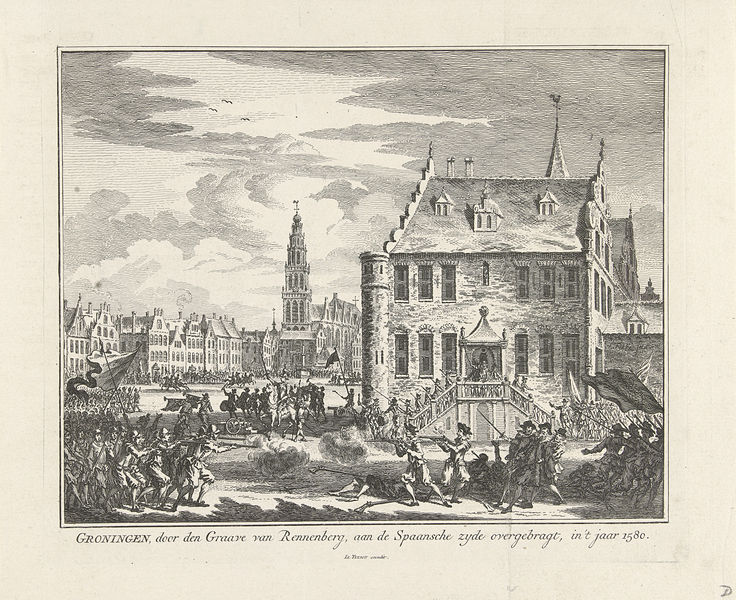
Titel: Verraad van de graaf van Rennenberg
Künstler: Simon Fokke
Standort: Amsterdam
Institution: Rijksmuseum
Schlagwörter: himmel, kämpfer, wolken, menschen, stadt, fenster, zeichnung, dach, gebäude, vögel, kirche, pferd, reiter, turm, schrift, fassaden, fahne, grafik, platz, wagen, krieg, schlacht, treppe, soldaten, gauben, schwarzweiss, radierung, stich, revolution, text, waffen, rathaus, gewehr, krieger, etagen, flaggen, schießen, niederlanden, gefecht, schuss, wetterhahn, schützen, bürgerhaus, reneaissance, groningen